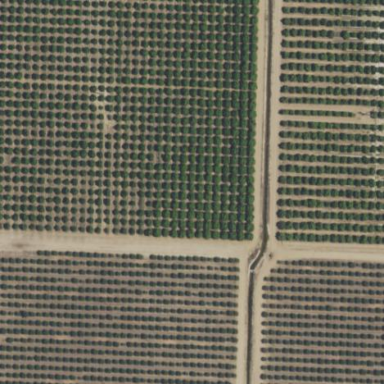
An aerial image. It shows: Orange orchard with rows of vibrant orange trees.